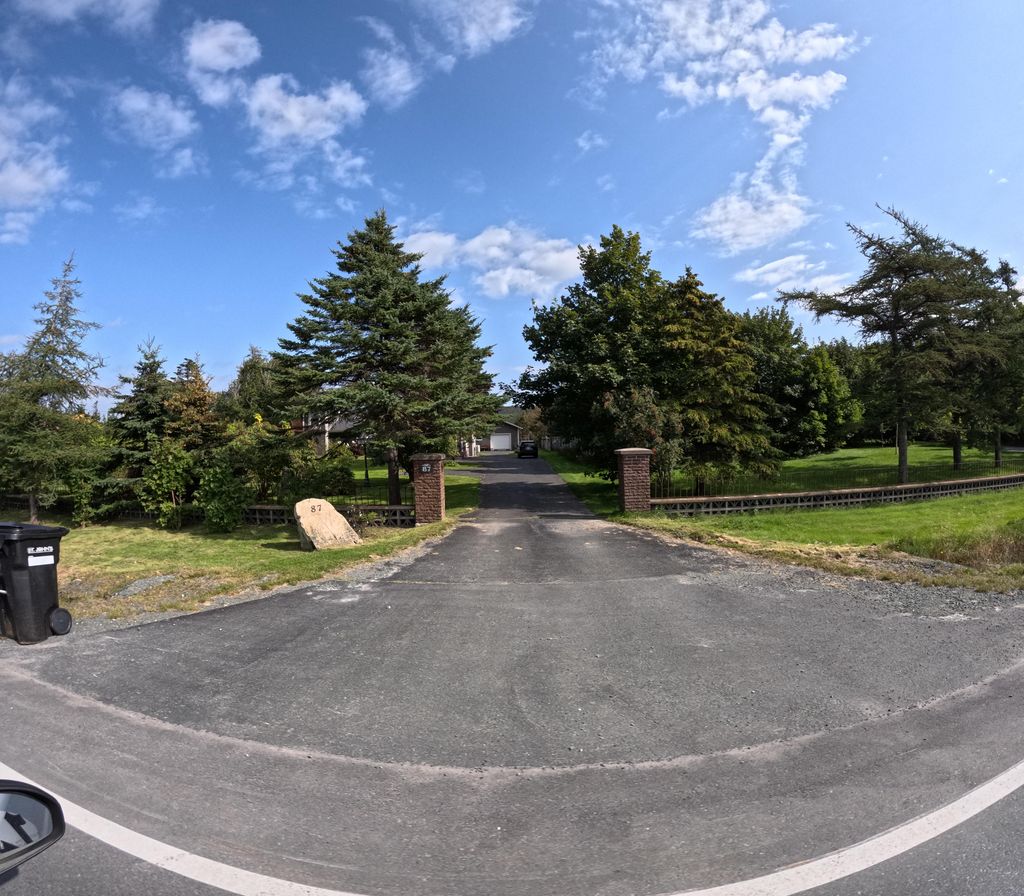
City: st_johns